Field crop: maize
Growth stage: 2
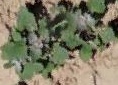
Species: chenopodium